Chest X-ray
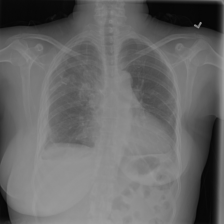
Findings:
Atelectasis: negative
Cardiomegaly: negative
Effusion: negative
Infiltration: negative
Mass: negative
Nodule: negative
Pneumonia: negative
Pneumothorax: negative
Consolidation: negative
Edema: negative
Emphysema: negative
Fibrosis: negative
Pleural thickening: positive
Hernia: negative